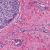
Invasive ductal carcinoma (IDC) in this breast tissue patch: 0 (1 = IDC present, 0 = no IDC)